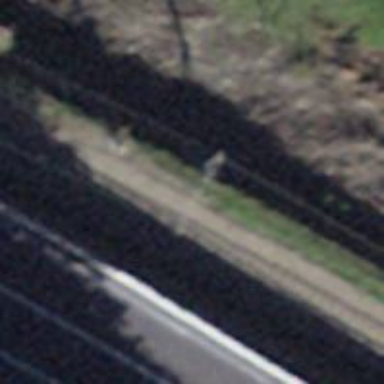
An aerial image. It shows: Power pole.